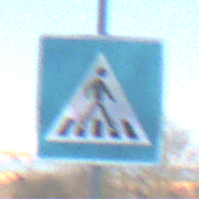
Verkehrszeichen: FussgaengerueberwegLinks
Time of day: MorningAfternoon
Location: Outdoor (Nature)
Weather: PartlyCloudy
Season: NotSpecified
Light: Natural